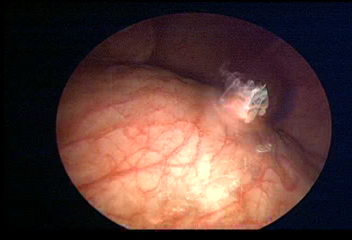
Modality: WLC
Class: Normal mucosa
Bladder cancer association: No